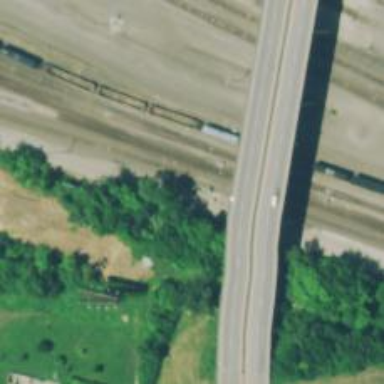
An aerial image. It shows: Railroad crossover.